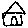
Label: house